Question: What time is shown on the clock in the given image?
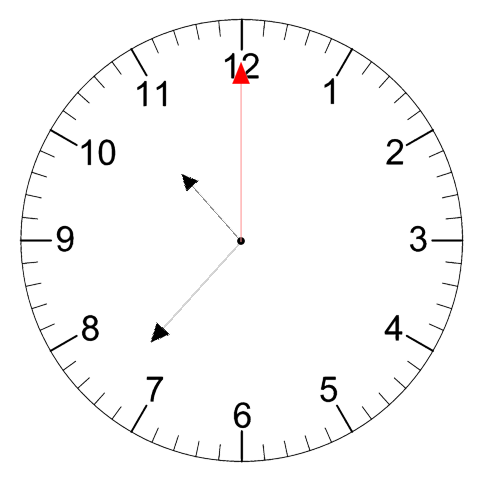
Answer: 10:37:00